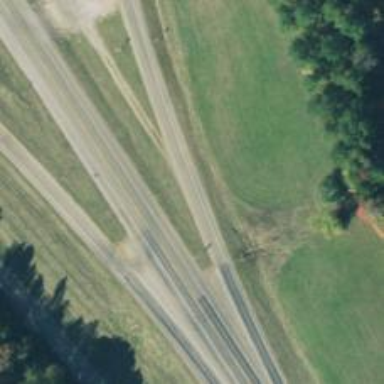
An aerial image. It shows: Primary link road with asphalt surface.